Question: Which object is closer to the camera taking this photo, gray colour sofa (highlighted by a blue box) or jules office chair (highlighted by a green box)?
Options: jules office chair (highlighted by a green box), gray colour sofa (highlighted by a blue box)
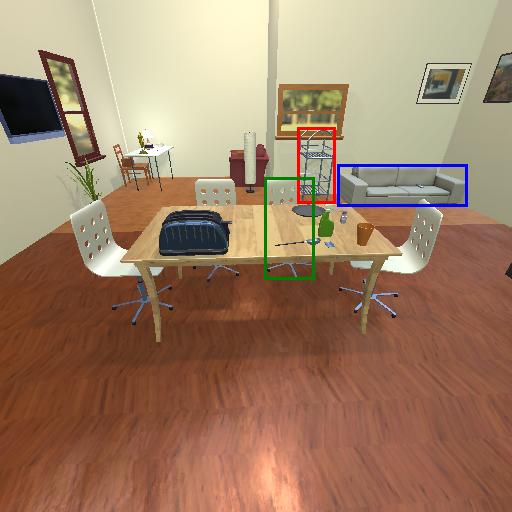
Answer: jules office chair (highlighted by a green box)